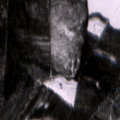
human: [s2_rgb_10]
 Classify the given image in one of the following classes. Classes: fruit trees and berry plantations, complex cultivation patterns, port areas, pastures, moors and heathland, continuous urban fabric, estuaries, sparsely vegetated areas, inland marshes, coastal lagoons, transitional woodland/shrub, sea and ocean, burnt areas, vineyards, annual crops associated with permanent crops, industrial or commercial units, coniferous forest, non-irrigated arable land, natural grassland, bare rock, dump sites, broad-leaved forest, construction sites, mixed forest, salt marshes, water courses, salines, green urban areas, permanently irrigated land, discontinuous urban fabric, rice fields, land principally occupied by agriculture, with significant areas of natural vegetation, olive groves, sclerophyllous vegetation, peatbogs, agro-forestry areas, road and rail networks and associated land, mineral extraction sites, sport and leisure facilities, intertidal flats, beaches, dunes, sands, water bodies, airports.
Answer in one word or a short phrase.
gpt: non-irrigated arable land, coniferous forest, mixed forest, transitional woodland/shrub